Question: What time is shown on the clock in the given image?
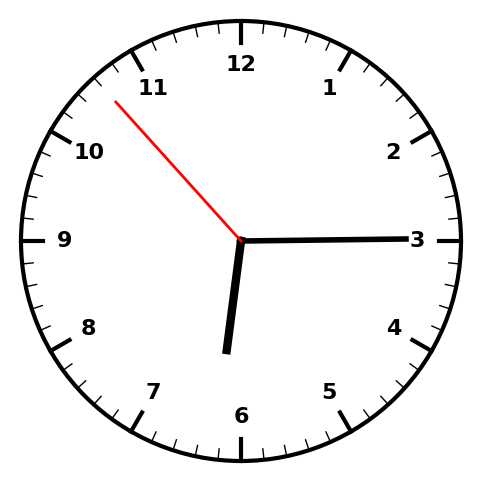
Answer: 06:14:53